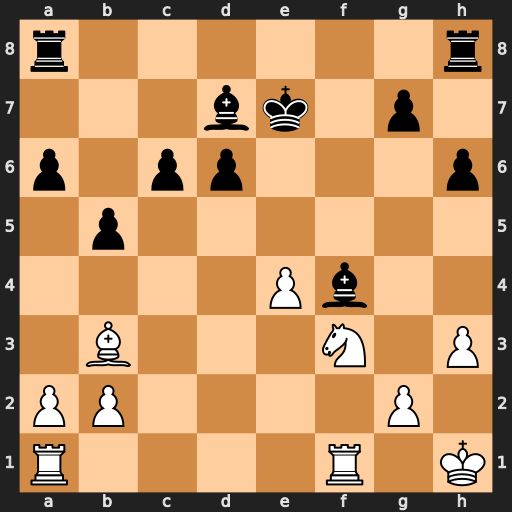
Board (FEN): r6r/3bk1p1/p1pp3p/1p6/4Pb2/1B3N1P/PP4P1/R4R1K
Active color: w
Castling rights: -
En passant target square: -
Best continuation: Nh4 g5 Ng6+ Kf6 Nxh8 Rxh8 g3